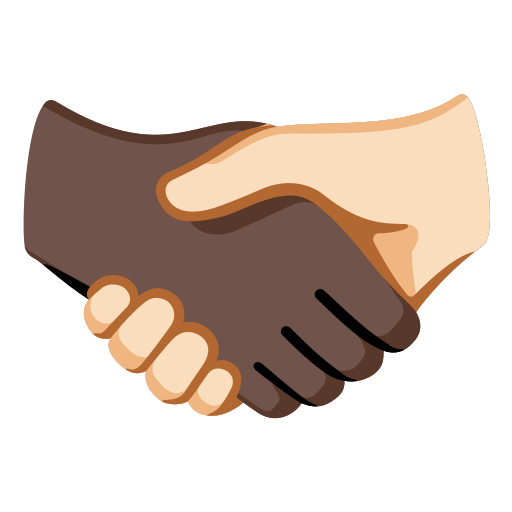
Emoji: 🫱🏿‍🫲🏻